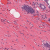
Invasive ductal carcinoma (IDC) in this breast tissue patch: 0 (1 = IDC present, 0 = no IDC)